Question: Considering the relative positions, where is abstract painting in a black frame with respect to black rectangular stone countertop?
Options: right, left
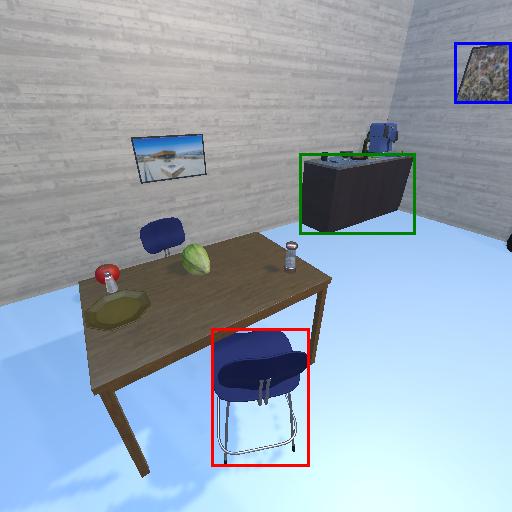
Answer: right